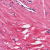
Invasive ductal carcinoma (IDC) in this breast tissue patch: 0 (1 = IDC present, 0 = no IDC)